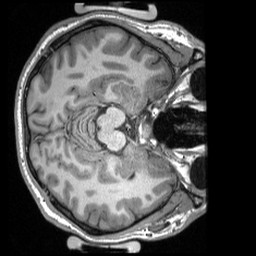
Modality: T1w
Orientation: axial
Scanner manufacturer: siemens
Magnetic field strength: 3 T
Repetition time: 2.3 s
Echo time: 0.00308 s